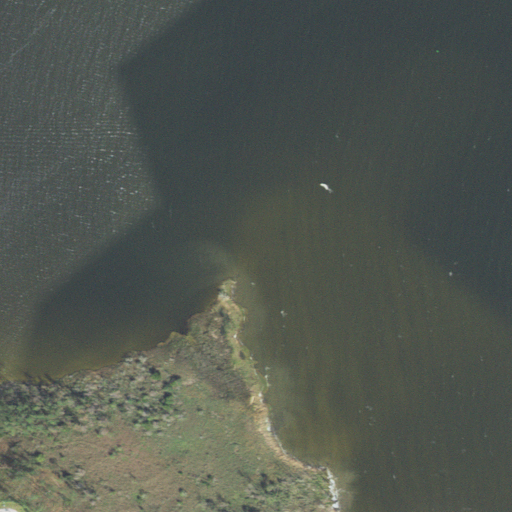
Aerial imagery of cape in North Carolina named Tonney Hill Point containing open water, woody wetlands, herbaceous wetlands, evergreen forest, and low intensity development